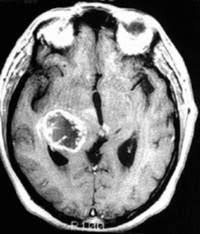
Label: glioma